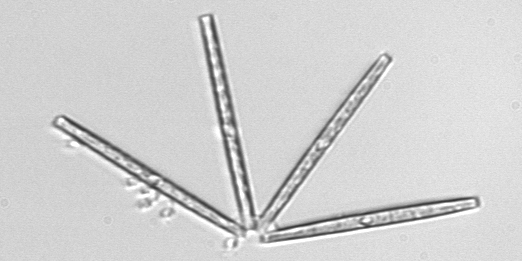
Label: Thalassionema